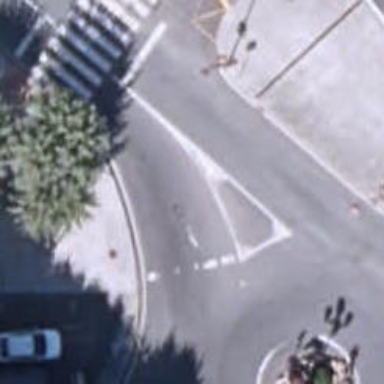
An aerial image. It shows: Road with "give way" sign.